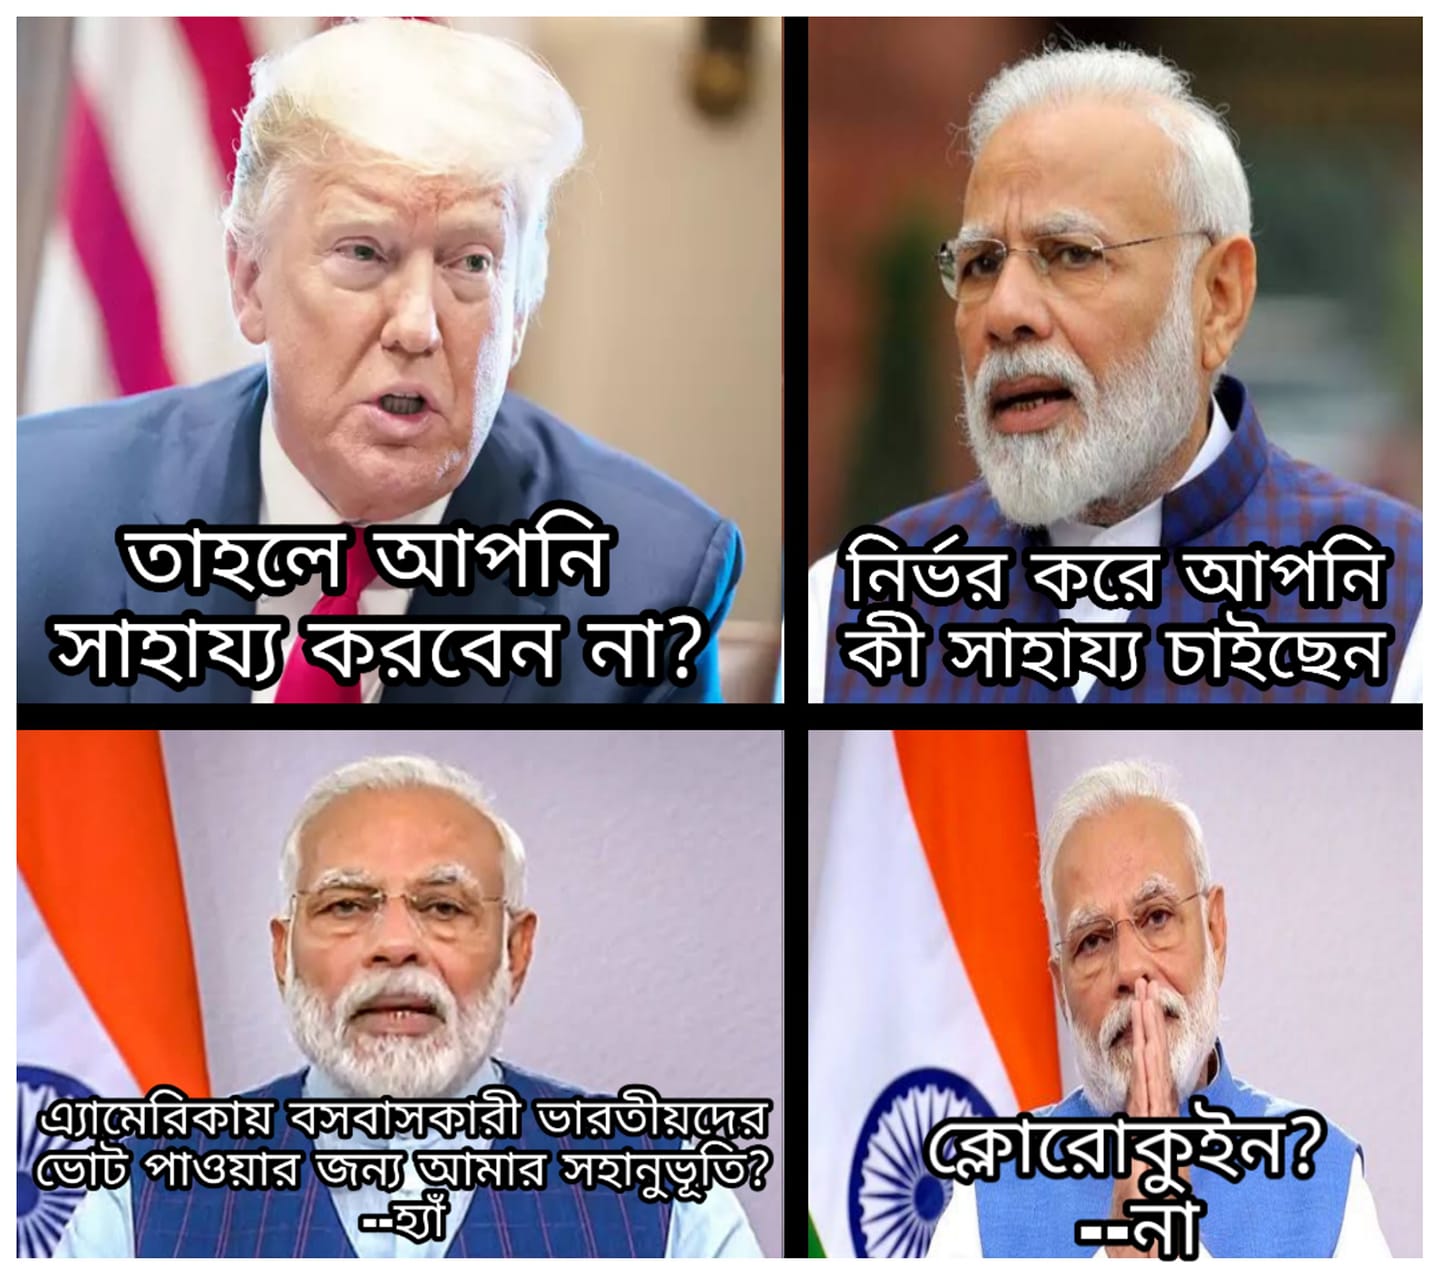
Caption:  তাহলে আপনি সাহায্য করবেন না ?    নির্ভর করে আপনি কী সাহায্য চাইছেন     আমেরিকায় বসবাসকারী ভারতীয়দের ভোট পাওয়ার জন্য আমার সহানুভুতি ?   -- হ্যাঁ       ক্লোরোকুইন ?   -- না
Label: non-hate